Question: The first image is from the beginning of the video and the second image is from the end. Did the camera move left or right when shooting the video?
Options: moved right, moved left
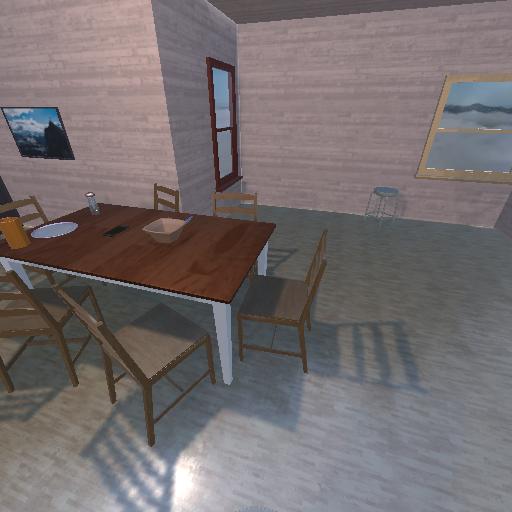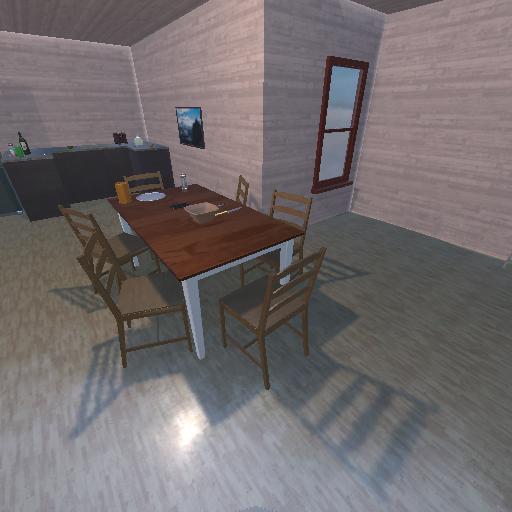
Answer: moved right